Field crop: tomato
Growth stage: 1
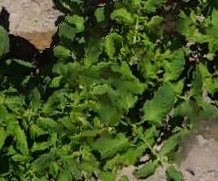
Species: tomato